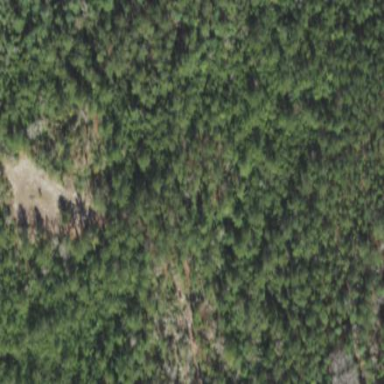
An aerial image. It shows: Mixed woodland with various types of leaves.